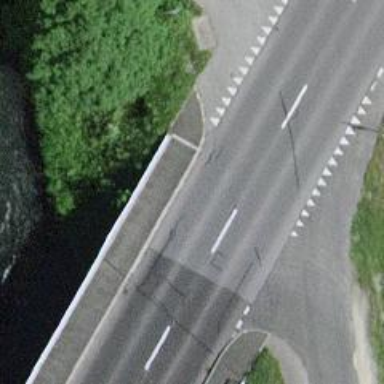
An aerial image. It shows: Primary highway on asphalt bridge.